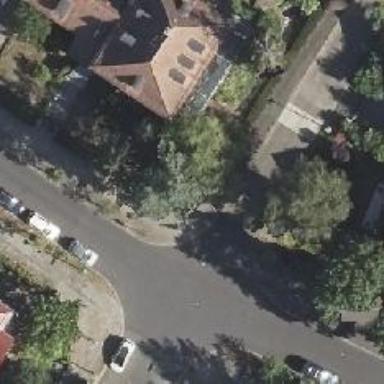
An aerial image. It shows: Residential road with concrete surface. There are parallel parking lanes on both sides.